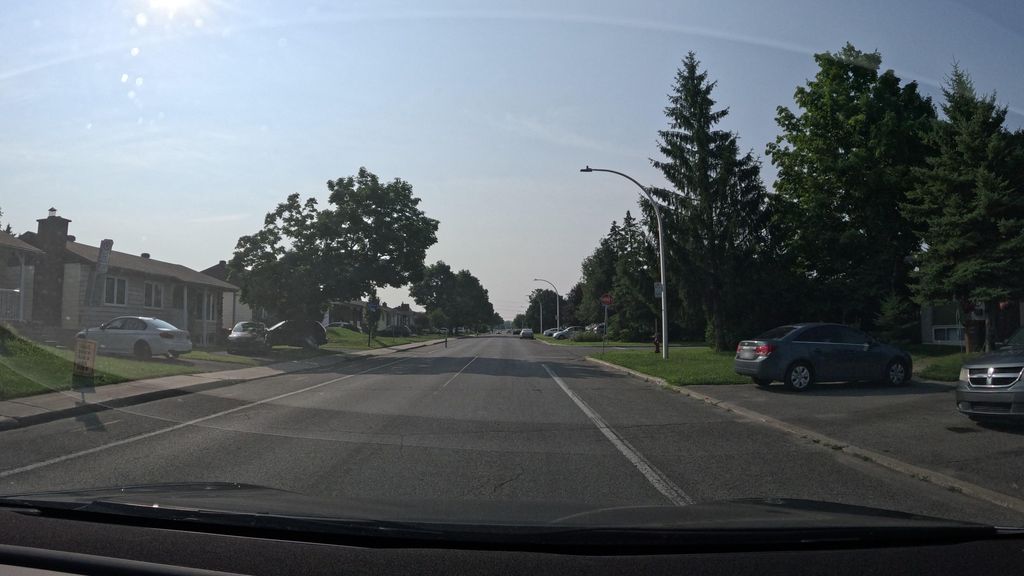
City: montreal